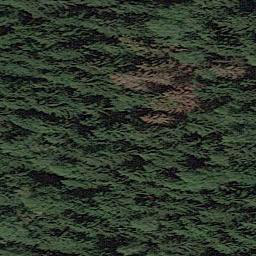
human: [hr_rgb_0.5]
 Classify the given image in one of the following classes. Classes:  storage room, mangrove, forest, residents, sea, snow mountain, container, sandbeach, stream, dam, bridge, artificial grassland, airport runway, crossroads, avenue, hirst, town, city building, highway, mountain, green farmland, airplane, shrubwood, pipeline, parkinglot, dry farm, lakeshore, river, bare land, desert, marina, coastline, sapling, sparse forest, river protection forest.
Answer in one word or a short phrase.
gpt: forest